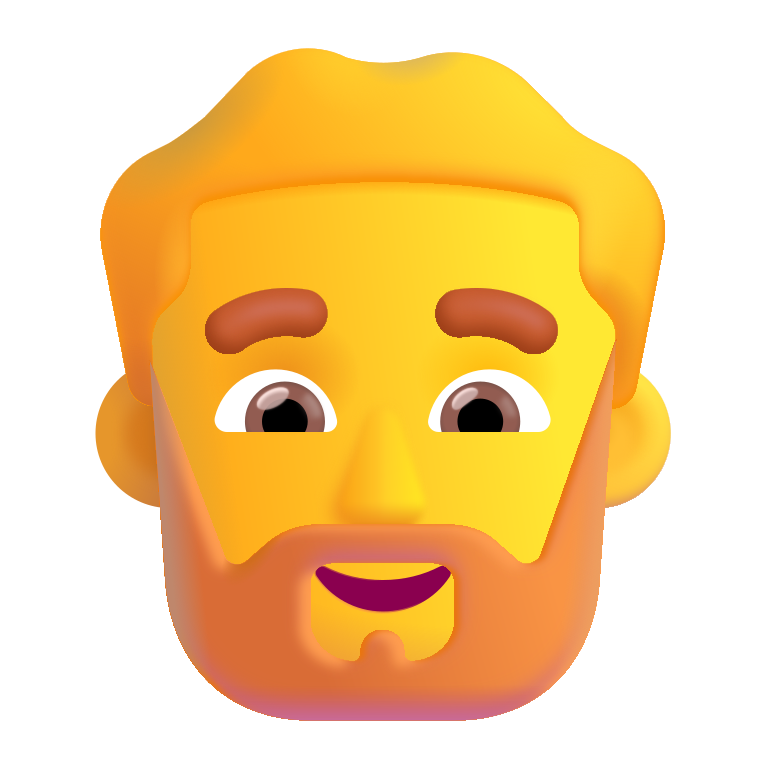
man beard color default